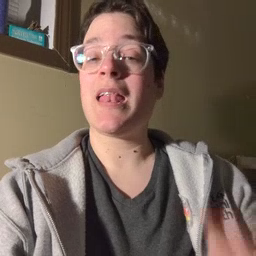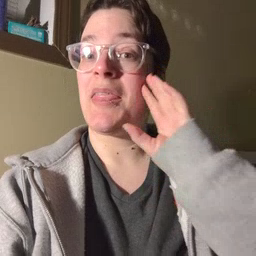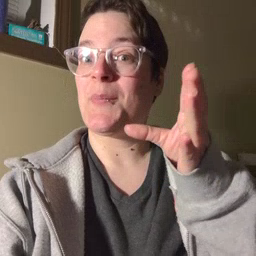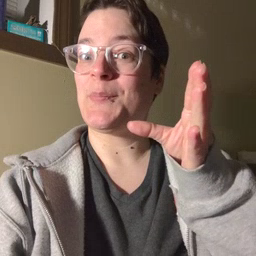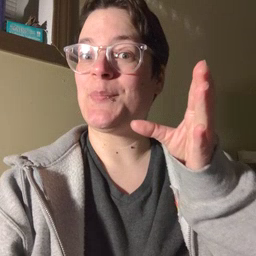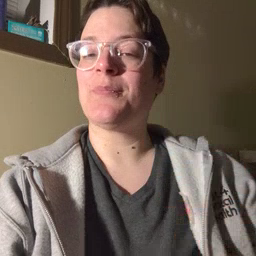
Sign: hello